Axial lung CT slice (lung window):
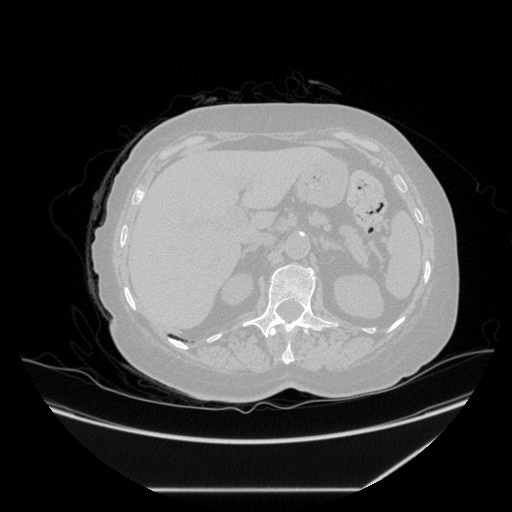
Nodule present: no